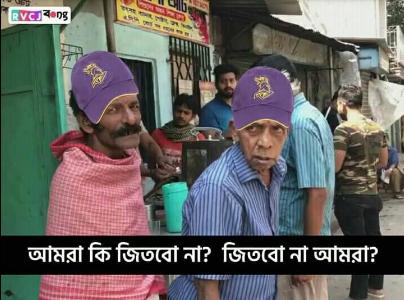
Text: আমরা কি জিতবো না জিতবো না আমরা
Label: Non Hate